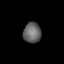
Tissue: prostate
Cell type: Myeloid cells
Senescence score: 0.2386
Nuclear area (px): 360
Mean DAPI intensity: 98.022